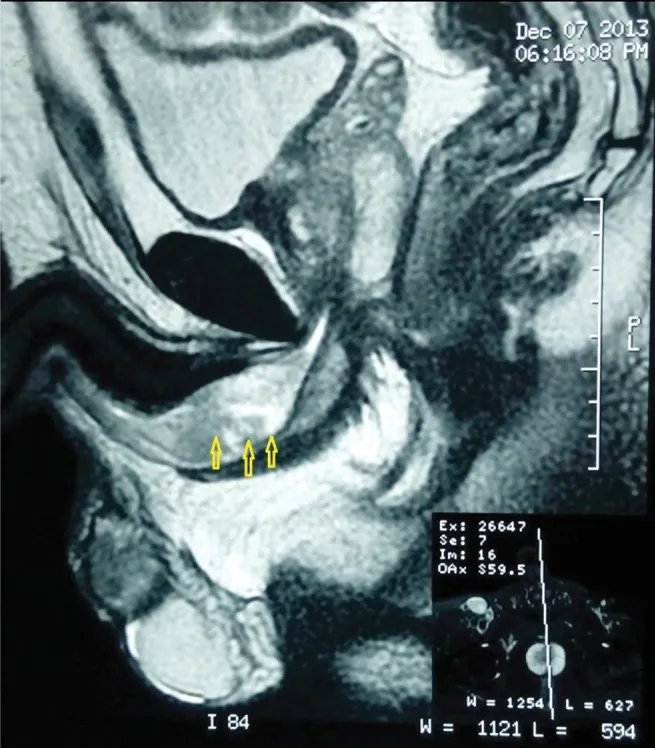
Sagittal T2 weighted shows a high signal large well-defined lesion at the bulbar portion of corpus spongiosum.
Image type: radiology (mri)